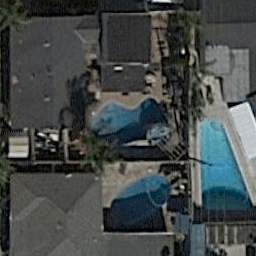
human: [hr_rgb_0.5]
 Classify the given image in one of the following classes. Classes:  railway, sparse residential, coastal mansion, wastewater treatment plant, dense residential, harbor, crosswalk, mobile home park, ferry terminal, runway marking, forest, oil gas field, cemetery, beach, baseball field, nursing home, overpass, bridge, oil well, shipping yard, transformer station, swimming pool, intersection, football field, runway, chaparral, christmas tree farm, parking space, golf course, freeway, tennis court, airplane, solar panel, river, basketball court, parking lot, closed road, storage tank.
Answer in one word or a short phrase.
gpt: swimming pool